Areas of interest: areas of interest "Sport and cultural"
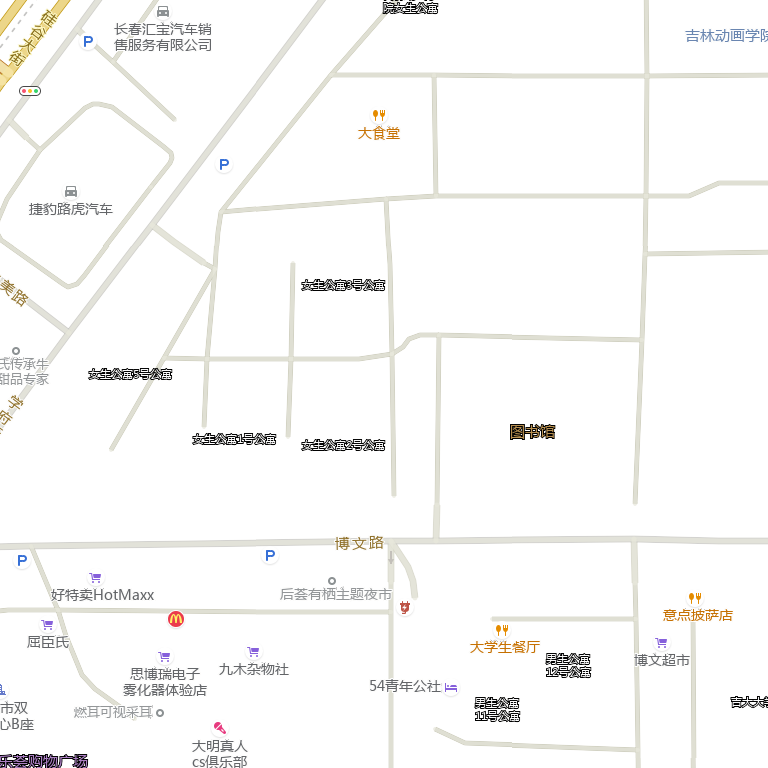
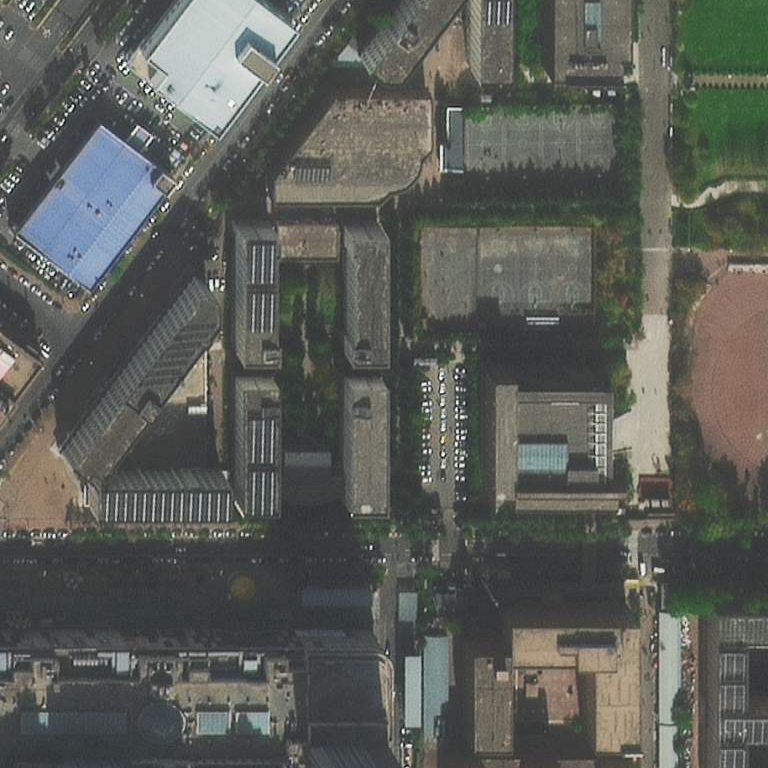